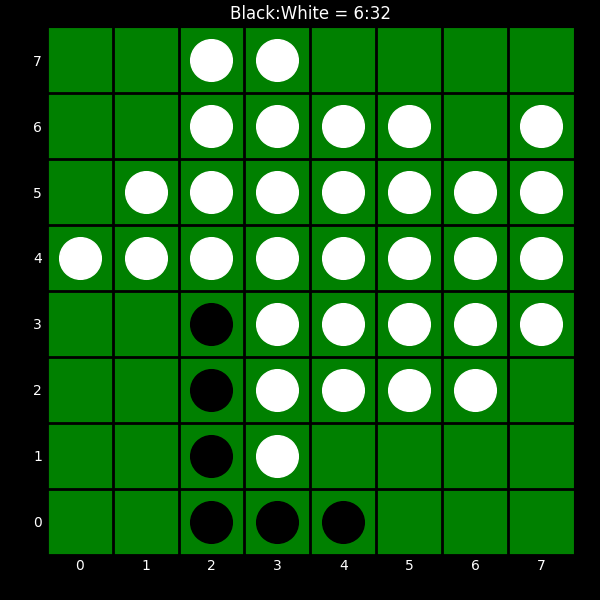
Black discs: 6
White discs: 32